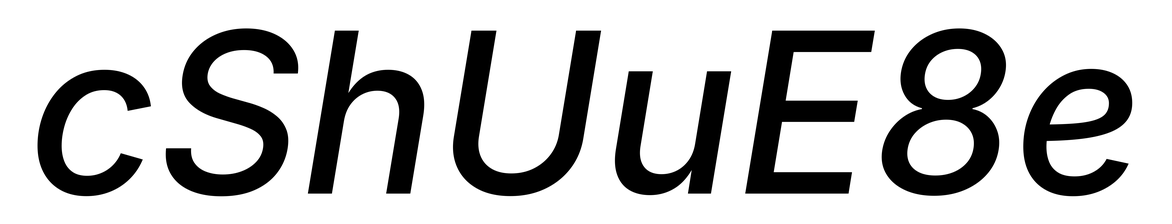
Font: Inter-Italic_Medium_Italic